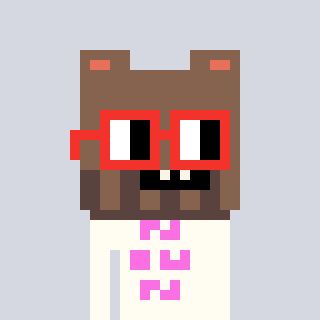
a pixel art character with square red glasses, a bear-shaped head and a grayscale-colored body on a cool background